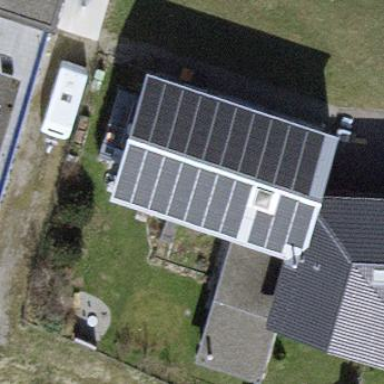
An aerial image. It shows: Solar photovoltaic panel generator.